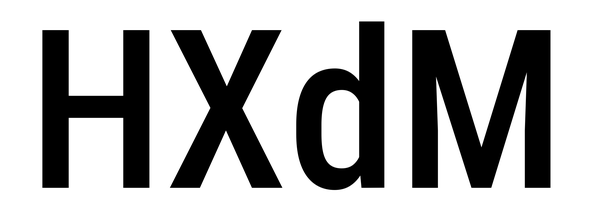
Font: Roboto_Condensed_Medium